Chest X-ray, PA view. Patient: 56 years old, sex F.
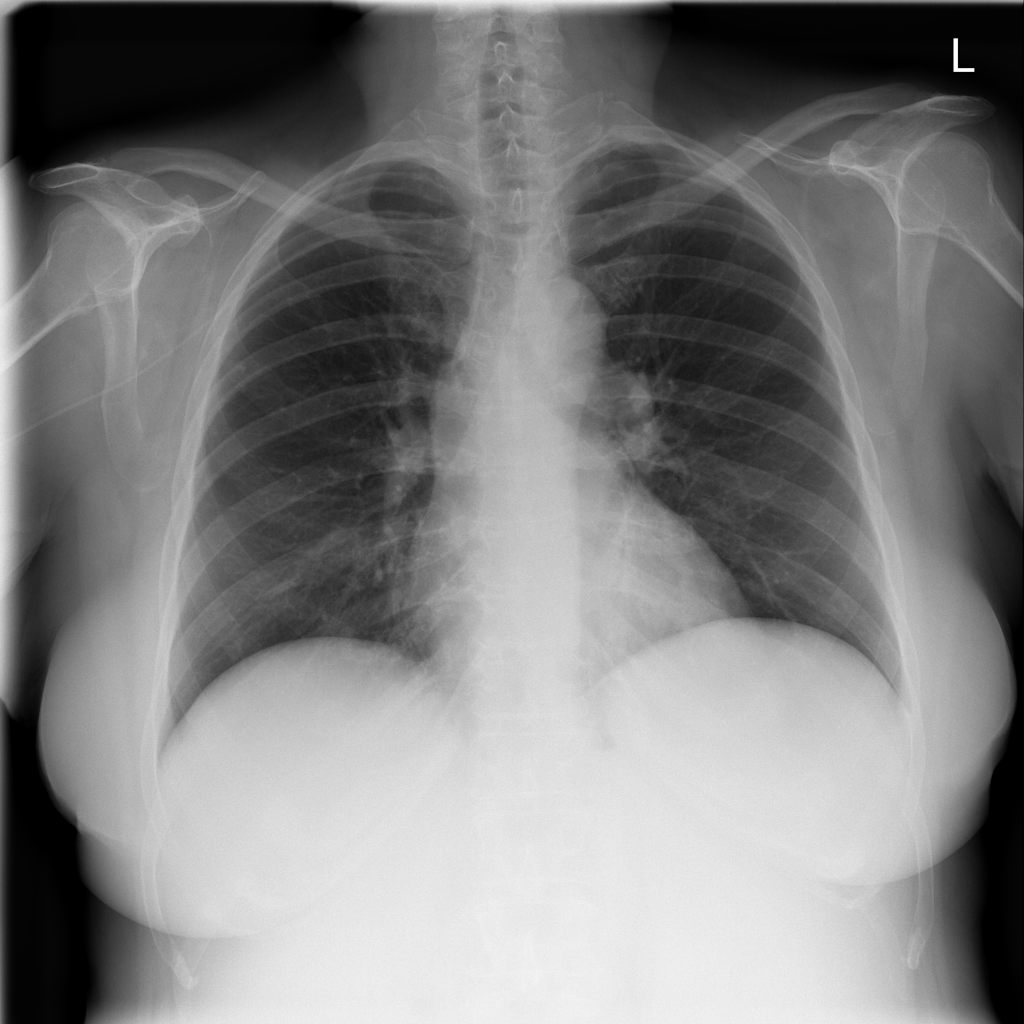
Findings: Infiltration